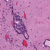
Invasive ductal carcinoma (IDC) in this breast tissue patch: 1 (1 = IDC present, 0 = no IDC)